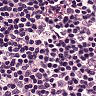
Metastatic tissue present: no